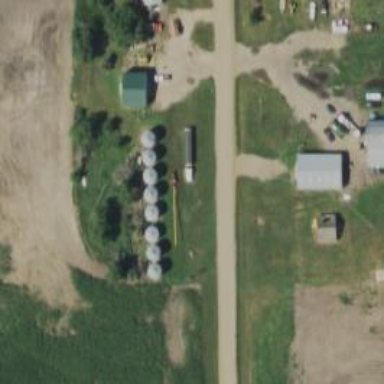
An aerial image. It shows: Silo.